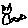
Label: cat